Question: In internet explorer, when I have a field dynamically generated, everything moves down. However, the surrounding container stays the same height and everything just moves on past it.
Try clicking 'Add a Language' or 'Add a Skill' then scroll down to the bottom.
Any suggestions?
<URL>

EDIT/
The syntax is
'''
<div id="content">
<div class="wrapper"></div>
</div>
'''
.wrapper is expanding just fine (I added a background color to make sure), the #content div is not though.
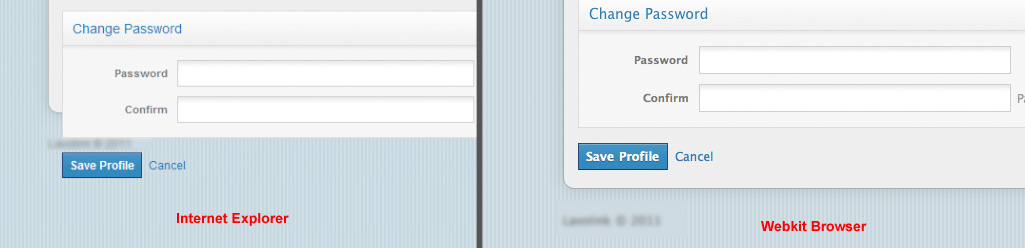
Answer: does adding 'overflow:hidden;' to the container div help?
---
### Update after link provided
it's something to do with the '.clearfix', I think there's too many of them applied, and they're inheriting in weird ways
I changed the 'reset .clearfix' from:
'''
.clearfix:after {
content: ".";
display: block;
clear: both;
visibility: hidden;
line-height: 0;
height: 0;
}
.clearfix {
display: inline-block;
}
html[xmlns] .clearfix {
display: block;
}
* html .clearfix {
height: 1%;
}
'''
to:
'''
.clearfix {overflow: hidden;}
'''
and it stopped happening, though while that clearfix method works for this form it may not site wide, so you may wan to look at which divs you actually need clearfix on, you should only need it on the 'content_body' divs.. as you only want to contain the floated form elements inside each of these